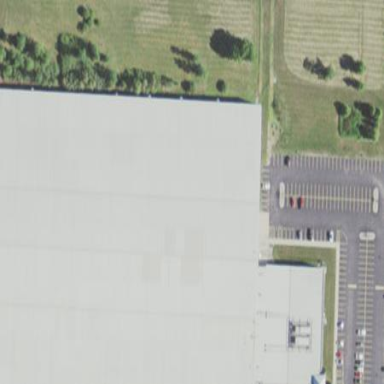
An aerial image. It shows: Industrial building.